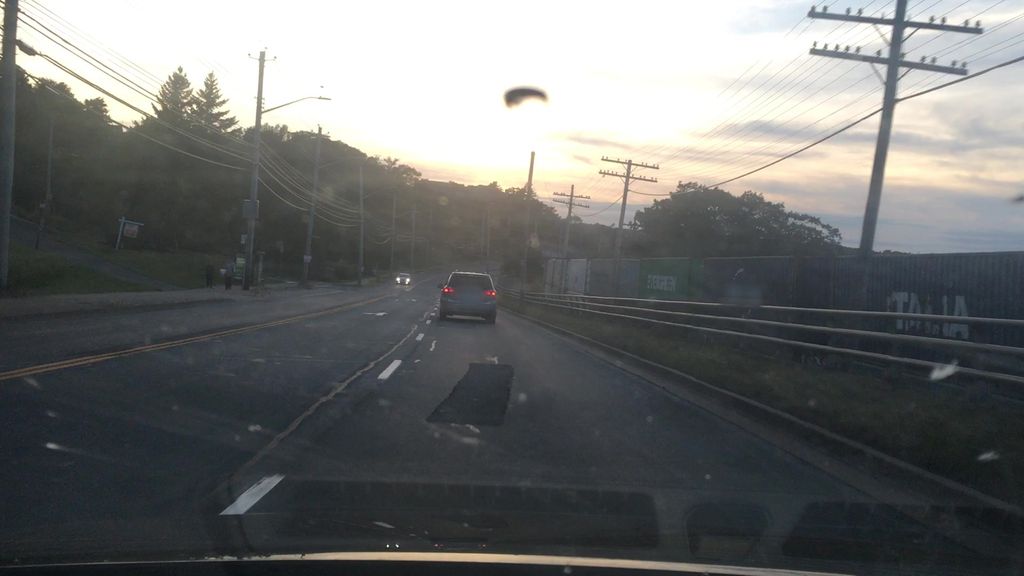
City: halifax